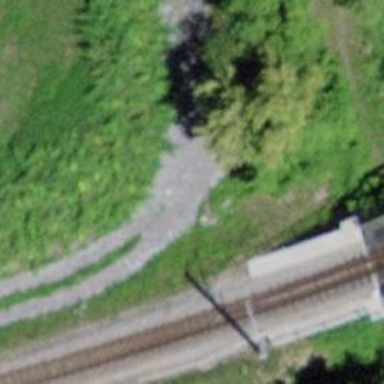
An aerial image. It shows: Track with grade3 tracktype.